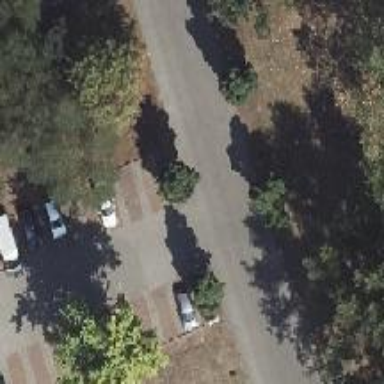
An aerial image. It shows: Parking aisle designed for service vehicles.